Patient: sex M, age 64
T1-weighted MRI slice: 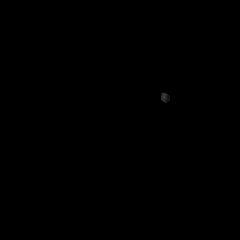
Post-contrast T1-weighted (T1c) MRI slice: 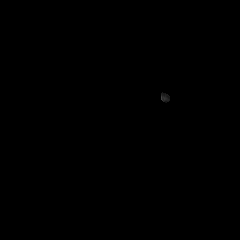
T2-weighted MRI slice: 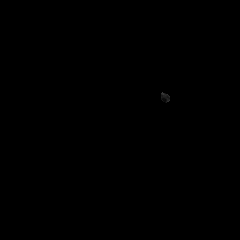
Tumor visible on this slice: no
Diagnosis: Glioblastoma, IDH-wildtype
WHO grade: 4